Interaction volume radius: 5 \u00c5
Interaction volume height: 10 \u00c5
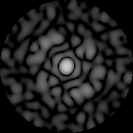
Disorder parameter: 0.8208